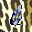
Label: 6